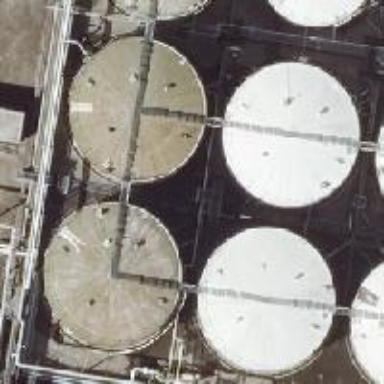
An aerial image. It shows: Storage tank created as man-made structure.